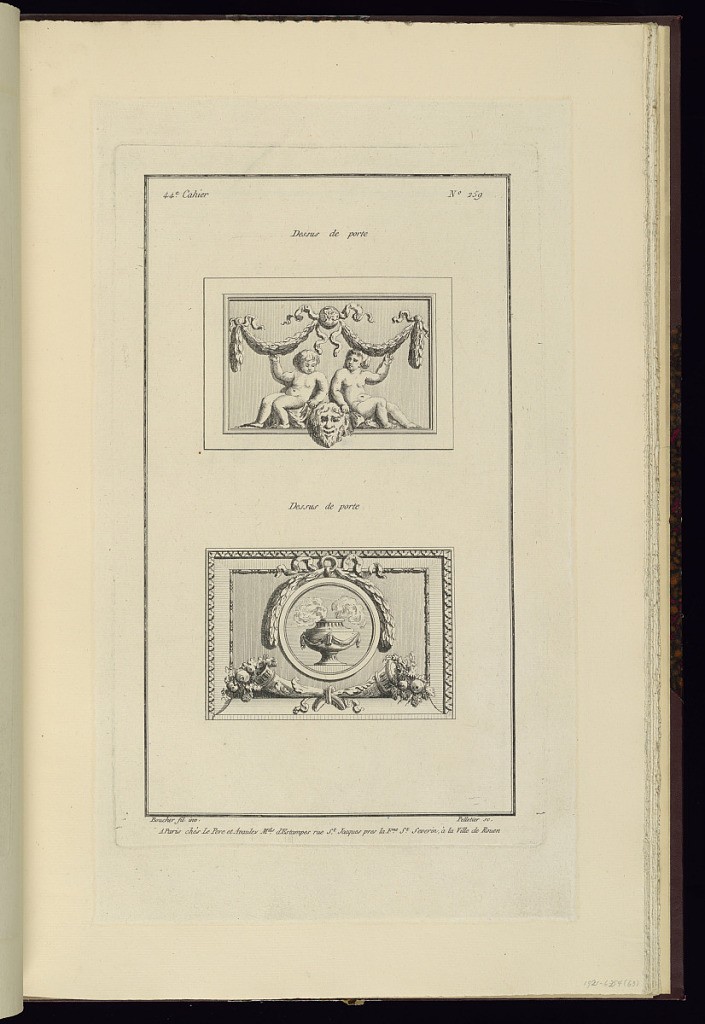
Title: Dessus de porte
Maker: Juste-François Boucher, French, 1736 – 1782
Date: ca. 1775
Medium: Engraving on off white laid paper
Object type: Print
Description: Two designs for overdoors. The top overdoor is decorated with putti, garland, and a mascaron. The bottom overdoor is decorated with a censer in the center of a rondel, garland, and cornucopia filled with flowers. The plate is signed.